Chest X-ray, PA view. Patient: 52 years old, sex M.
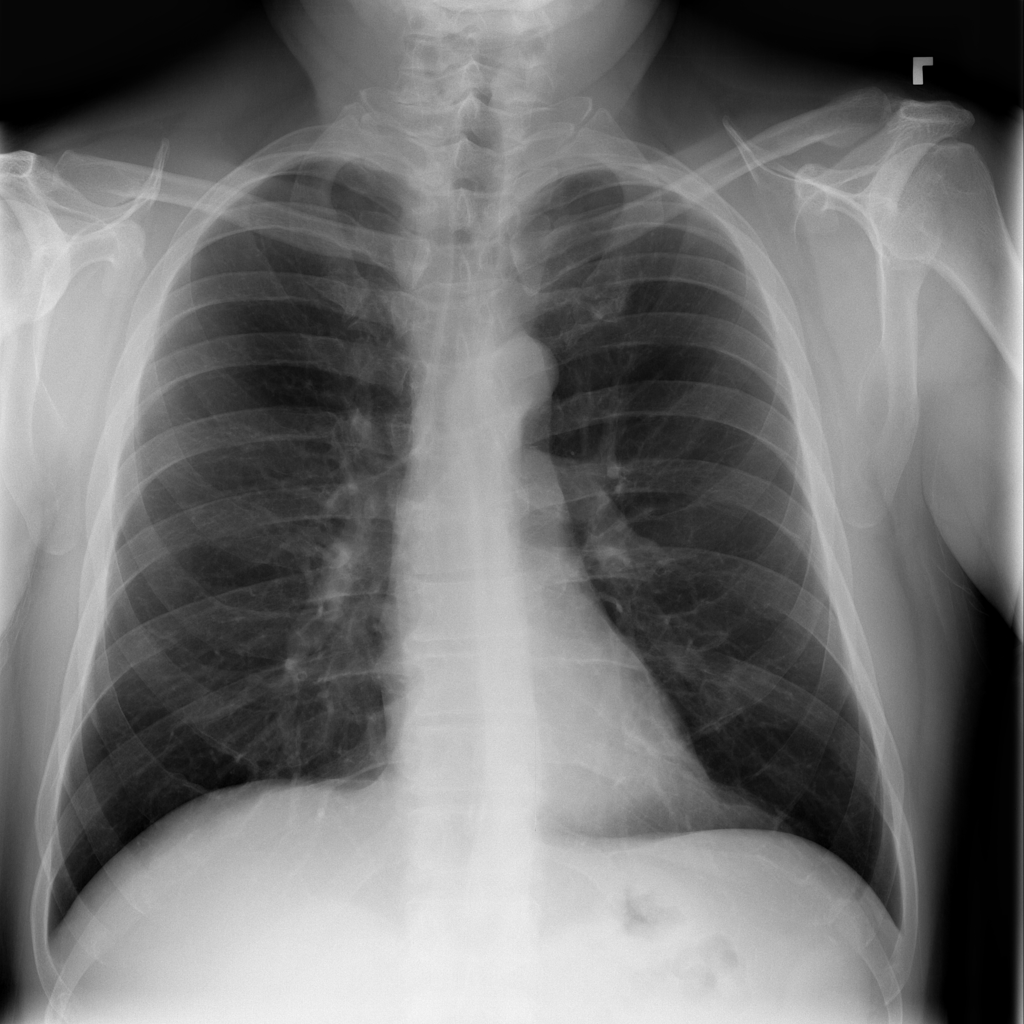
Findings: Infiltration